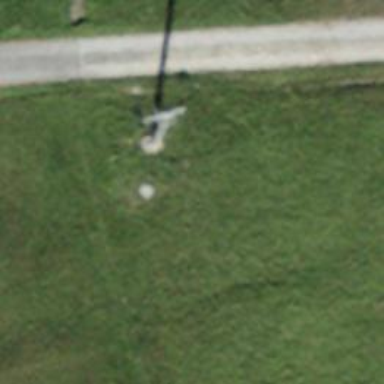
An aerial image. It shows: Pylon for aerialway.